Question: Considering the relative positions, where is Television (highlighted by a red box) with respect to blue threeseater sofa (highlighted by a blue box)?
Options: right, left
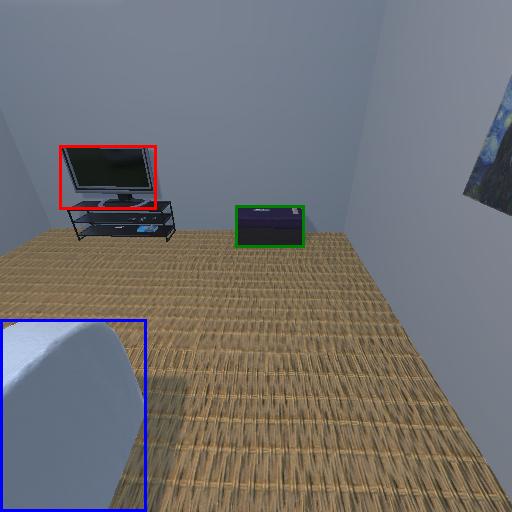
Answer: right